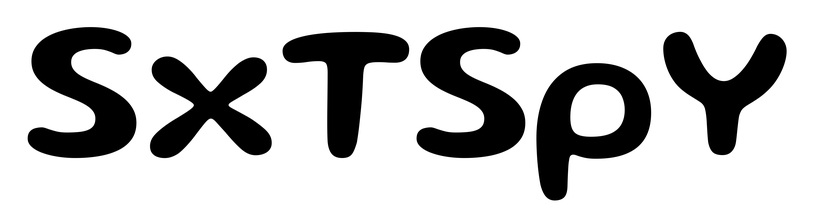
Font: Gluten_Medium